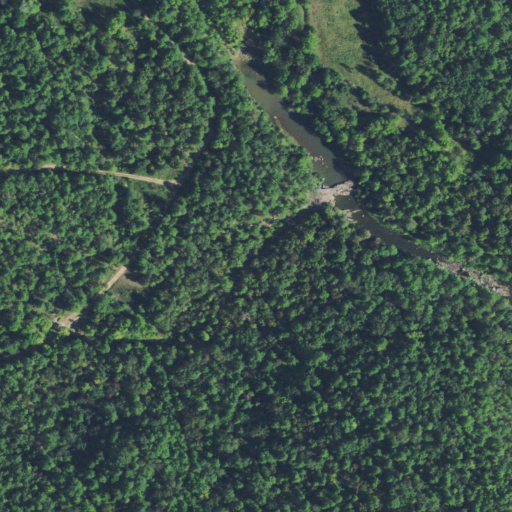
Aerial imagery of valley in Oklahoma named Dry Creek Hollow containing mixed forest, evergreen forest, deciduous forest, open water, grassland, and pasture